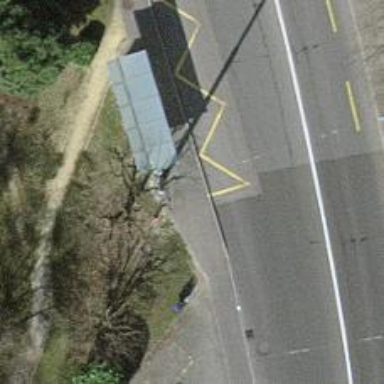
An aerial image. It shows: Platform with shelter for public transport.